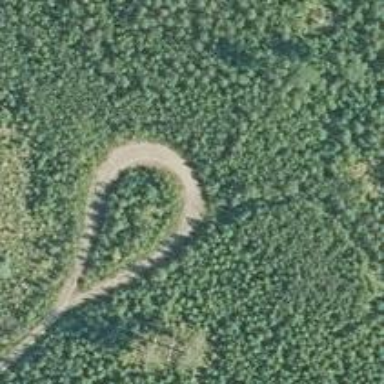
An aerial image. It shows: Track road.